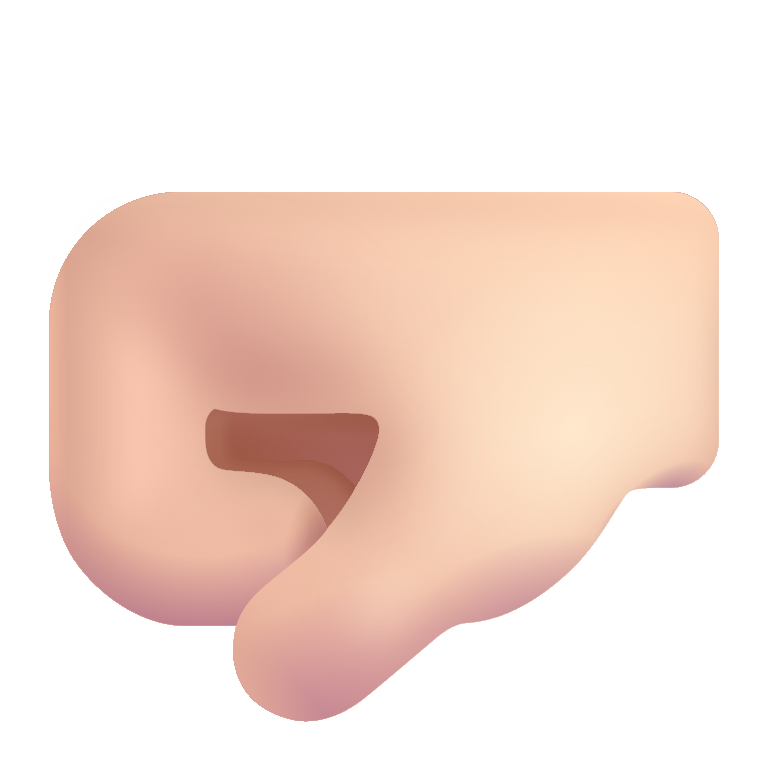
left facing fist color light